Field crop: maize
Growth stage: 2
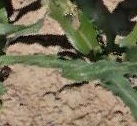
Species: maize